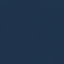
Land use / land cover: SeaLake